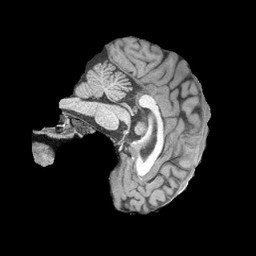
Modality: T1w
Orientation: sagittal
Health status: healthy